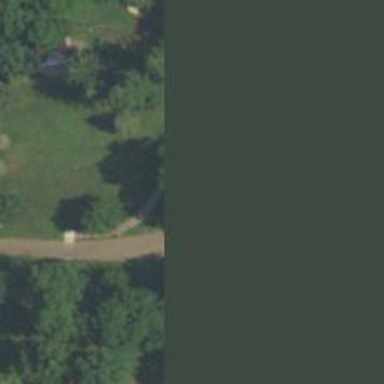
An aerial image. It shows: Disc golf tee area.